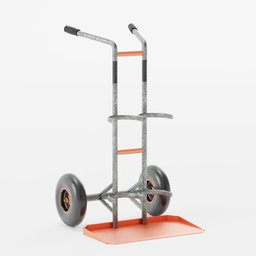
Label: mechanical